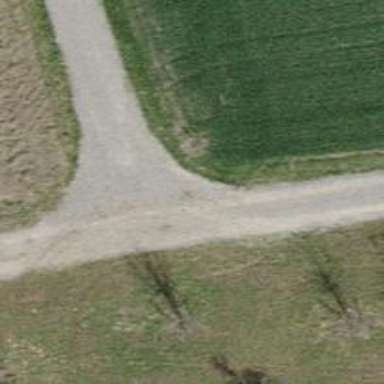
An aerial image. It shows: Track with compacted grade3 surface.